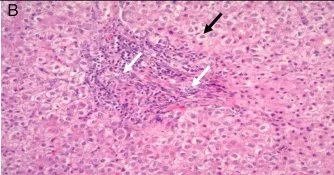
Portal inflammation with ductular proliferation (white arrow) and hepatocyte ballooning (black arrow) (H&E, 20x field).
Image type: pathology (h&e)